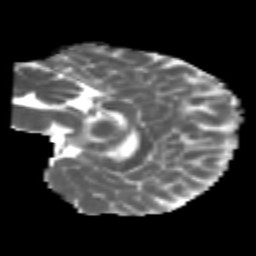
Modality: MD
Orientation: sagittal
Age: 7
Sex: male
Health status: healthy